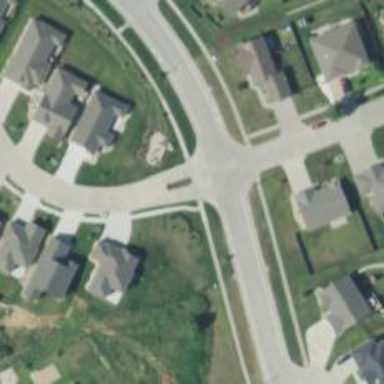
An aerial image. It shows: Residential road.